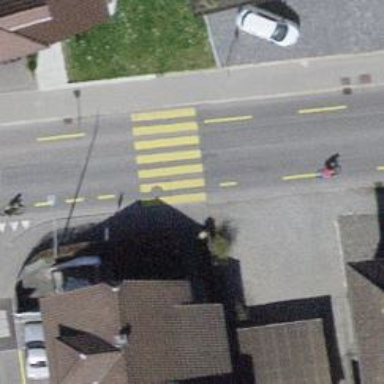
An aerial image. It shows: Marked crossing with zebra markings.